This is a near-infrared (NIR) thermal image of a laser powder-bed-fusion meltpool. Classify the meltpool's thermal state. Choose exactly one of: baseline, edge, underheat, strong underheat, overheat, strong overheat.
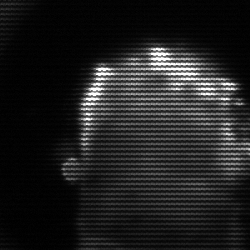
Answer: baseline